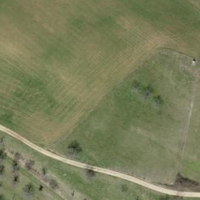
EUNIS habitat code: 52
Species observed at this site:
Pseudochorthippus parallelus
Tettigonia viridissima